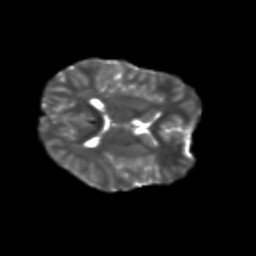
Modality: T2w
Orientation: axial
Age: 8
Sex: female
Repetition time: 9.4 s
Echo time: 0.089 s